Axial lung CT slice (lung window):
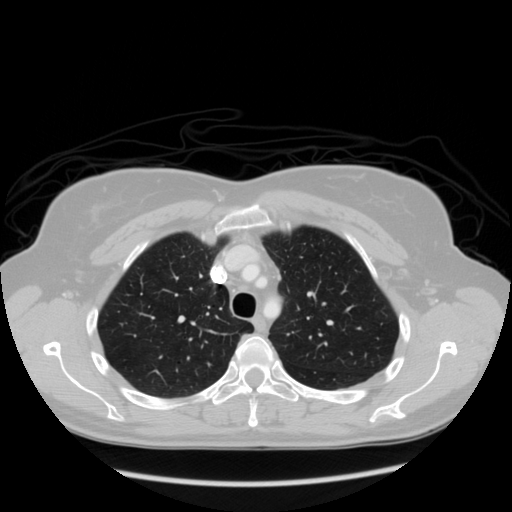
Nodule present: no